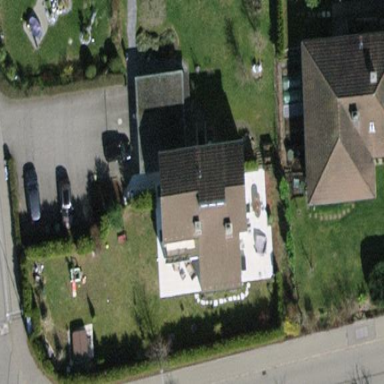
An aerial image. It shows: Building with tile roof.